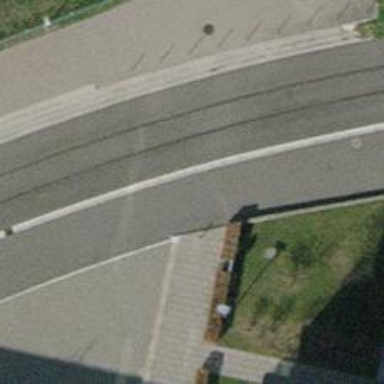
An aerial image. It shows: Footway made of paving stones.